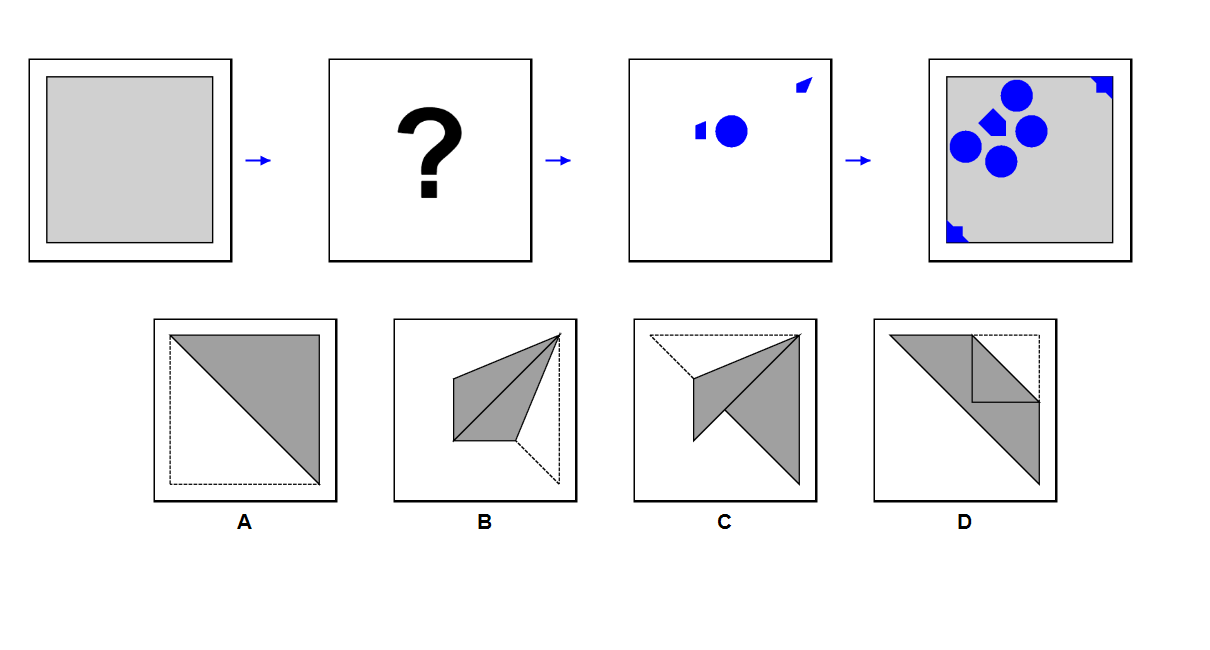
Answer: D